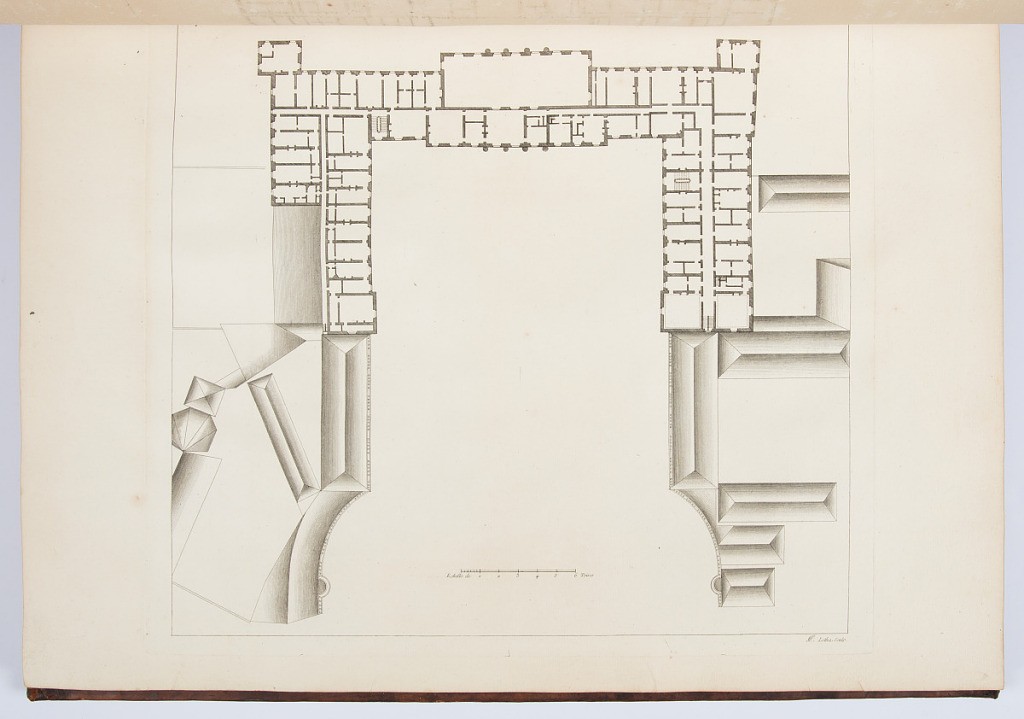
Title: Plan du Premier Etage
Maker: Emmanuel Héré de Corny, French, 1705–1763
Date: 1753
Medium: Engraving
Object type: Bound print
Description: Plan of the first floor (above the ground floor) of the Royal Castle with a scale bar indicating a scale of "6 Toises."